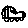
Label: car